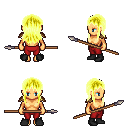
a pixel art fantasy rpg character, female body template, human, tanned skin, leather shoulder armor, red pants, gold unkempt hairstyle, black shoes, spear, four views (front, back, left, right), 2x2 character sprite sheet, small pixel art, hard edges, no anti-aliasing